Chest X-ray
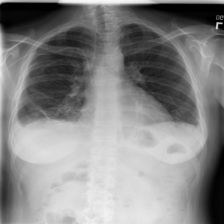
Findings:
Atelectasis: negative
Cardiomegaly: negative
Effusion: positive
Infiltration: negative
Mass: negative
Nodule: negative
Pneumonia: negative
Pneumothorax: negative
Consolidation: negative
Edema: negative
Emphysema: negative
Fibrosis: negative
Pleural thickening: negative
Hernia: negative